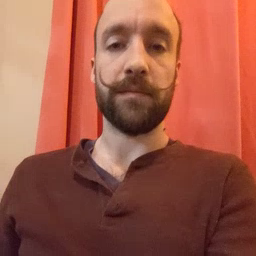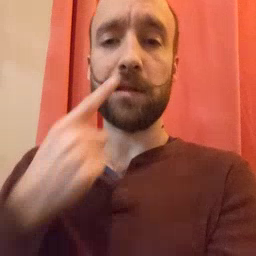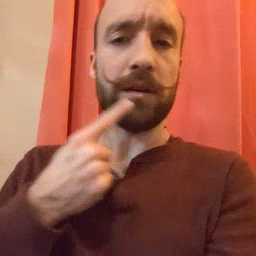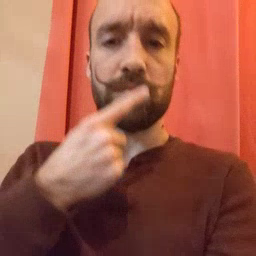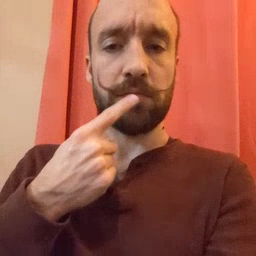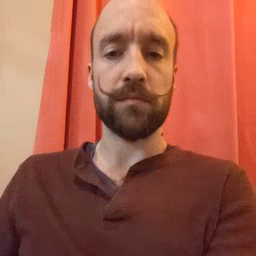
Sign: mouth